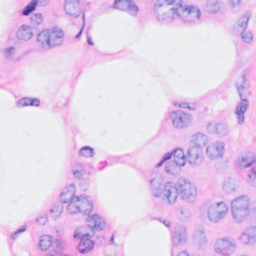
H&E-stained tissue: Breast